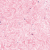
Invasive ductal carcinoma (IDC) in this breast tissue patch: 0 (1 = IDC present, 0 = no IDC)